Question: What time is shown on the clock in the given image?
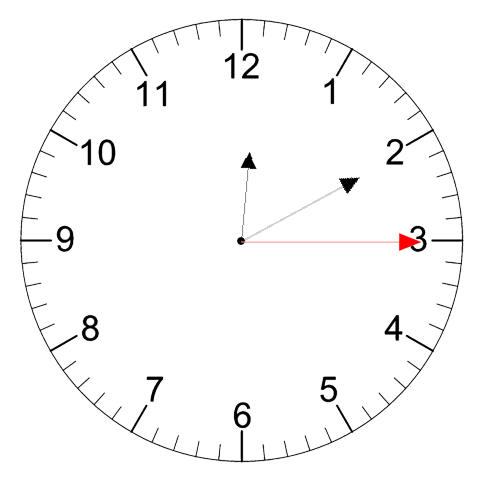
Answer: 12:10:15